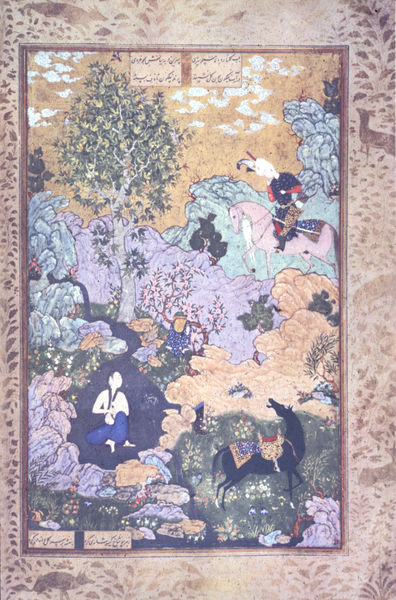
Titel: Nizami Ganjavi's "Kusrau und Shirin", Kusrau erblickt Shirin im Bade
Künstler: Sultan Muhammad
Standort: London
Institution: British Library
Schlagwörter: baum, berg, blau, blätter, dunkel, felsen, gemälde, gestein, himmel, laub, mann, vogel, wasser, weiß, wolf, wolken, bäume, fluss, gelb, grün, landschaft, menschen, ocker, sitzen, teich, blumen, braun, frau, grau, hell, männer, pastell, schwarz, türkis, zeichnung, blüten, gras, park, rasen, rot, tier, tiere, wiese, wolke, malerei, muster, ornament, teppich, hose, mensch, rahmen, stein, steine, bild, birke, ebene, felder, natur, vögel, weide, busch, büsche, gebüsch, gold, sitzend, blatt, pflanzen, seide, wald, pferd, pferde, reiter, garten, hase, rappe, reiten, sattel, holzschnitt, japan, schrift, papier, rahmung, zöpfe, berge, farben, fels, gebirge, graphik, lila, violett, van gogh, rand, gobelin, wandteppich, zopf, homme, floral, ornamente, verzierung, farn, japanisch, blumenwiese, klippe, foto, paradies, tusche, wasserfarben, buch, gogh, orient, religion, asien, druck, seite, illustration, schwert, text, asiatisch, beten, mythologie, ritter, jagd, rüstung, schimmel, chinesisch, china, arabisch, fuchs, hirsch, reh, ross, krieger, rechteckig, mönch, stute, femme, rösser, mittelfeld, indien, miniatur, arbre, islam, cheval, montagnes, montagne, um 1700, fille, rochers, rocher, buchmalerei, naher osten, wiehern, cavalier, persisch, samurai, meditation, vogelkopf, buddah, deckfarben, mongolei, perse, seidenpapier, textfelder, chine, japon, asie, chevalier, estampe, ild, aisen